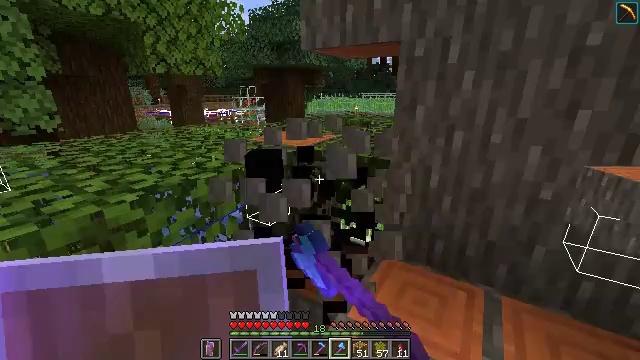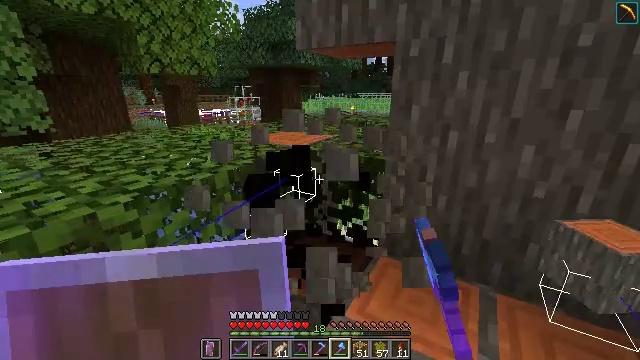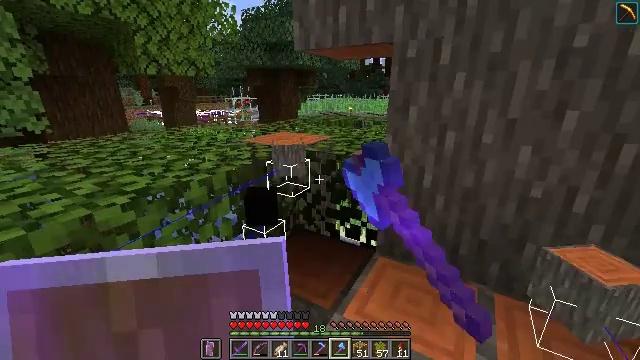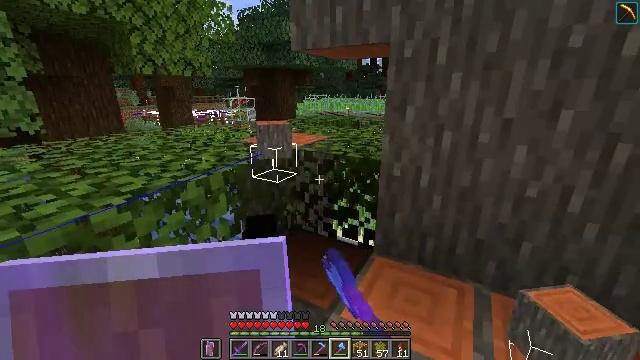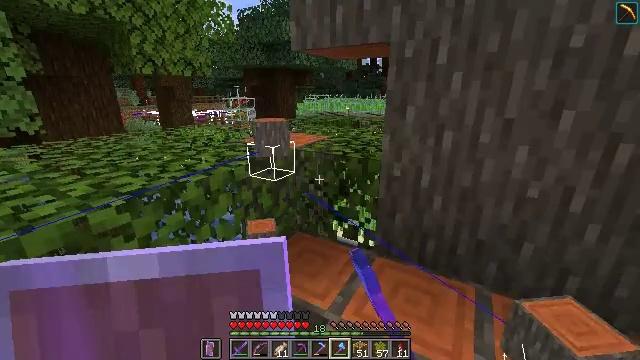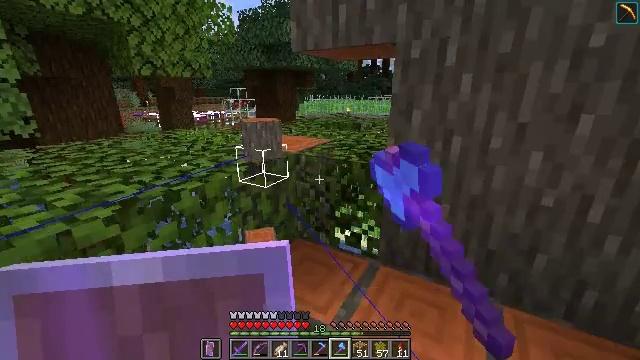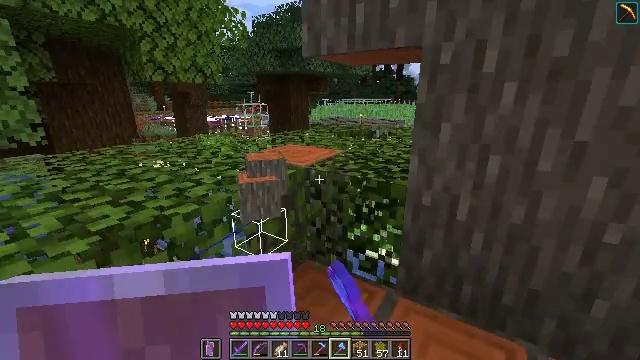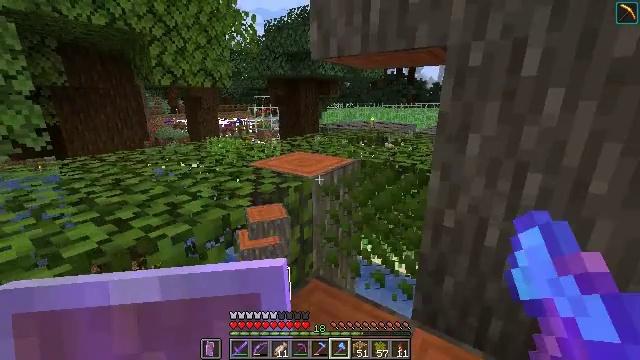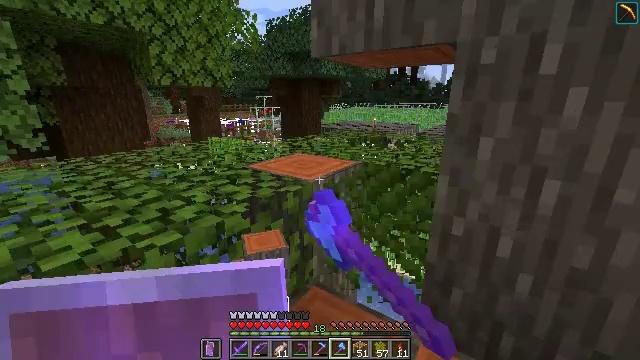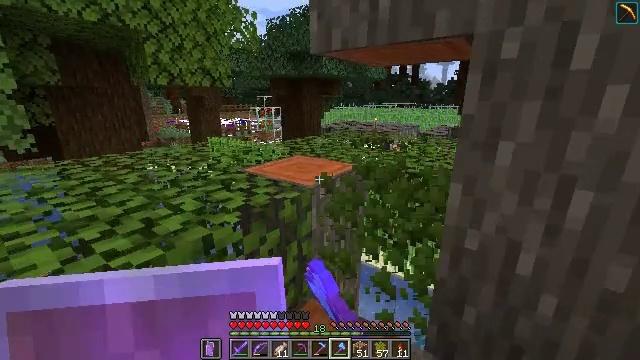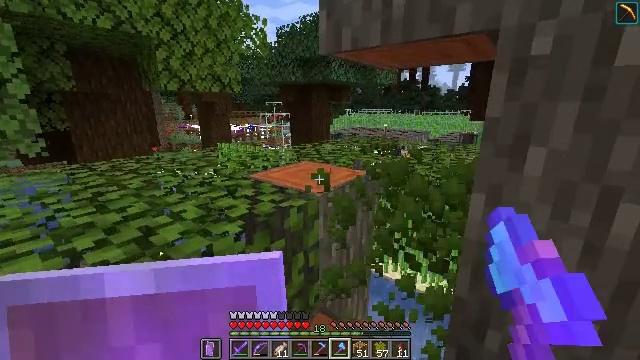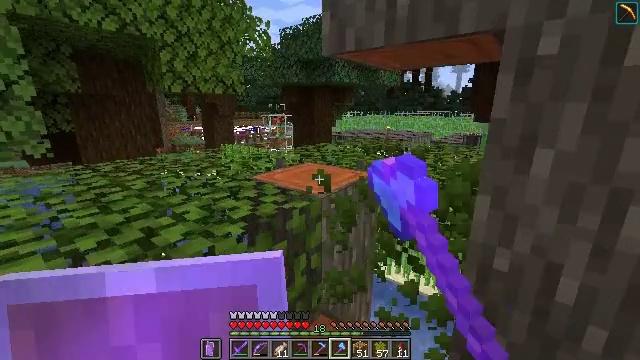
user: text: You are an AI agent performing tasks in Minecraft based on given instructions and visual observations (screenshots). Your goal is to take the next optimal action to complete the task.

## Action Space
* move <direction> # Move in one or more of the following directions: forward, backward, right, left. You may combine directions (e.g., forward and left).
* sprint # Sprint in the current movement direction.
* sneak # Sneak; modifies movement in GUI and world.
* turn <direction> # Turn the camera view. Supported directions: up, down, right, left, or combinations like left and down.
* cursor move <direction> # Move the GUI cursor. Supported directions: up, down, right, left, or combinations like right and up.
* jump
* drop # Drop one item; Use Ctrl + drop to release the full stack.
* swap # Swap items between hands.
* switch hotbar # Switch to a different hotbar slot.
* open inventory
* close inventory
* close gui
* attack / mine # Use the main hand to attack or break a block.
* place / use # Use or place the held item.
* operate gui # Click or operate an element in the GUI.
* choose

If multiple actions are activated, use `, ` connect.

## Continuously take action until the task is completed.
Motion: motion action
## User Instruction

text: Mine acacia leaves from the tree.
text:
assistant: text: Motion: attack / mine
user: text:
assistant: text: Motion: attack / mine
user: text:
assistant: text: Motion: attack / mine
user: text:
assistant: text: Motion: move forward, attack / mine
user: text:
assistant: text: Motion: move forward, attack / mine
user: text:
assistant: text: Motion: move forward, turn left and up, attack / mine
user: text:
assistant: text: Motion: move forward, turn left, attack / mine
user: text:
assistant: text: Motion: move forward, attack / mine
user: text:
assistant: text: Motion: attack / mine
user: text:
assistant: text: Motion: turn left and up, attack / mine
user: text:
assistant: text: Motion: attack / mine
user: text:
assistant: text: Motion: attack / mine